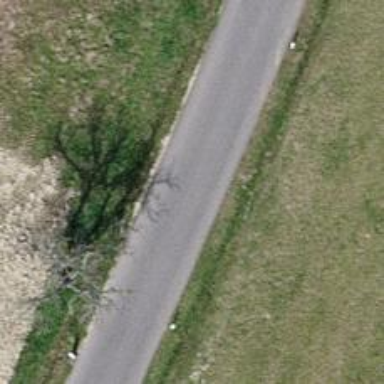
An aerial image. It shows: Asphalt road classified as tertiary.